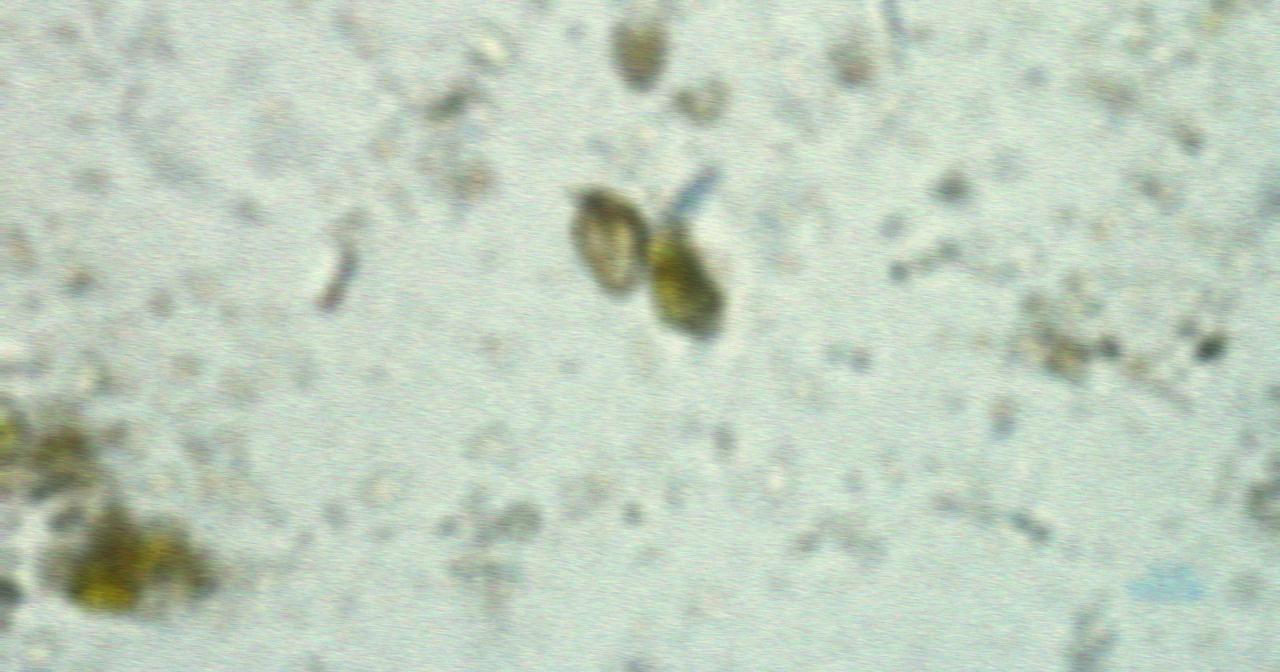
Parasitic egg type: Opisthorchis viverrine